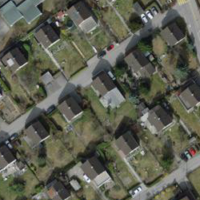
EUNIS habitat code: 54
Species observed at this site:
Lathyrus vernus
Populus tremula